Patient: sex M, age 60
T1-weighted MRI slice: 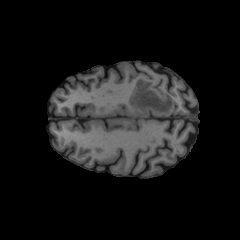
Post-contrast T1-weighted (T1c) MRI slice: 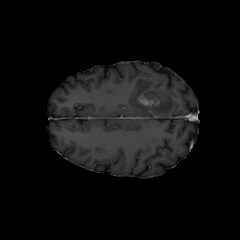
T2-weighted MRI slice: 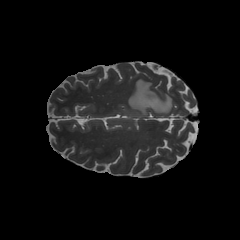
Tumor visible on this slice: yes
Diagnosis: Glioblastoma, IDH-wildtype
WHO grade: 4